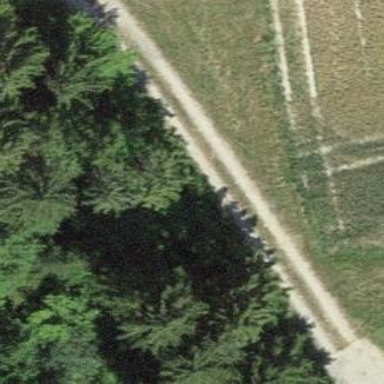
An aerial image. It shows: Track road with fine gravel surface.